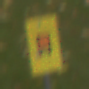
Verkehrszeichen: KennzeichnungspflichtigeFahrzeugeGefaehrlicheGueterOhnePfeilsymbol
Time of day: MorningAfternoon
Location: Outdoor (Nature)
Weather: Overcast
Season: Autumn
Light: Natural